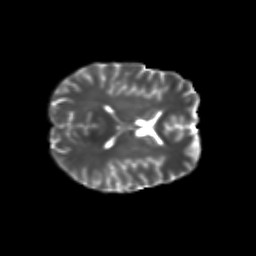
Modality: T2w
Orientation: axial
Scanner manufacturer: siemens
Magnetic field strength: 3 T
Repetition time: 9.2 s
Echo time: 0.084 s